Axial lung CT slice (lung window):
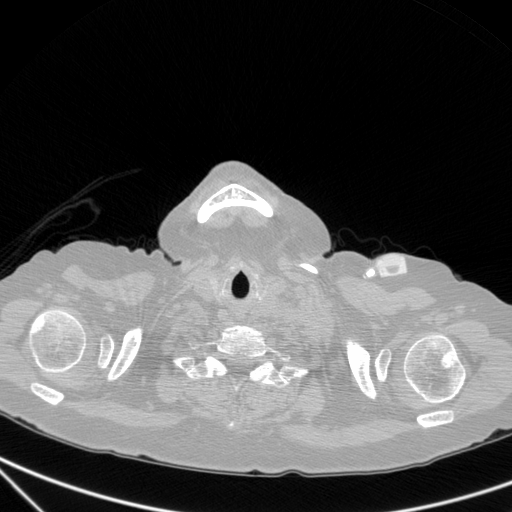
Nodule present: no